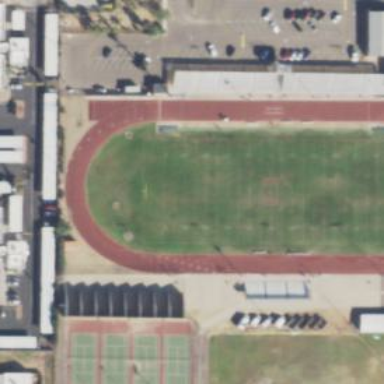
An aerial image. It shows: American football pitch for leisure and sport activities.